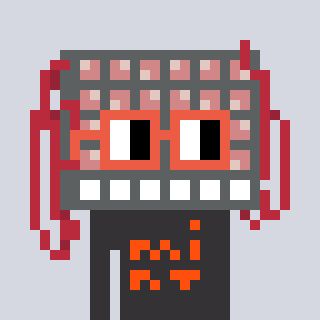
a pixel art character with square orange glasses, a turing-shaped head and a grayscale-colored body on a cool background